Question: I will be given some kind of this graph as in the picture below. I've searched some algorithms but it seams as if it is something impossible for me to figure them out. In fact using <URL> but I could not get the relationship with my problem.
Clearly my aim is to get all from one point to another one. As I mentioned I will just output the solution from my in a vector string. I guess I have to visit each node and what I am most afraid is of getting stacked in a loop or even loosing the track during the search.
Also note that this is . If Dijkstra's algorithm is applicable here I would be very grateful if anyone of you would guide me and I would really appreciate any help, suggestion, idea or even a vision for not getting stacked in a loop or loosing the track while searching.
Thanks in advance.
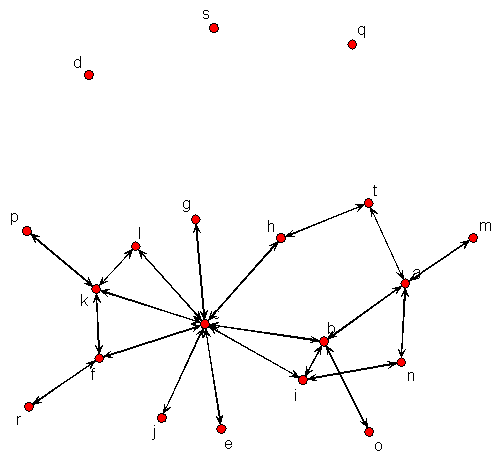
Answer: If you just want to have values of all shortest paths from some chosen node to all other nodes you will be fine with Dijkstra algorithm -- it is basically augmented BFS. Once you get the idea behind BFS you should not have any problems with understanding Dijkstra. Actually it is much easier to implement BFS with a single 'queue' than with 'arrays'.
Is it some formal (school?) requirement that you have to use 'stacks'. If so it is rather strange... But you can still emulate -- in totally inefficient way -- a 'queue' with two 'stacks'.
(btw. DFS uses stack)
If you want to have all all shortest paths from all nodes to all other nodes, you can just run Dijkstra from each node or you can try Bellman-Ford which is bit faster, but a little bit harder to grasp.
If you want just a shortest path from a single node to some other node, (bit augmented) bidirectional BFS will be the best choice.
If you have Silverlight plugin, you can try this little application in 50% written by me:
<URL>. Hopefully it helps you!